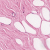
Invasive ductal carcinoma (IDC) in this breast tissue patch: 0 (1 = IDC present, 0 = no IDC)